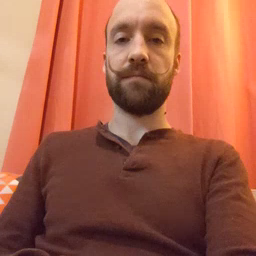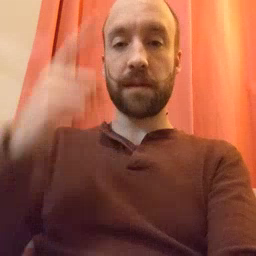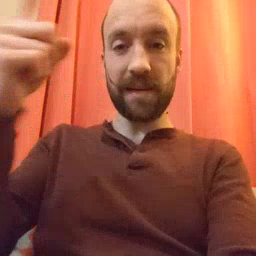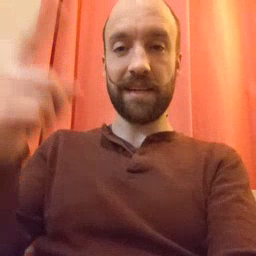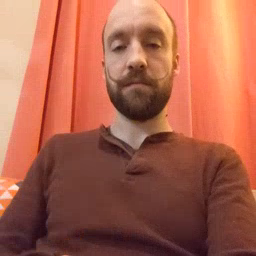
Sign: penny